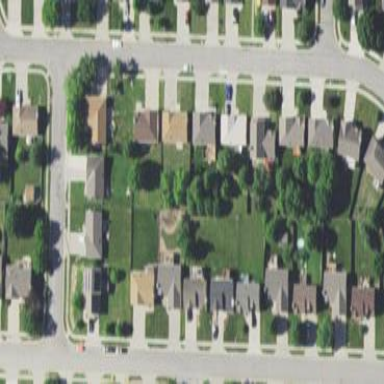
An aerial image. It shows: Residential area composed of single-family homes.